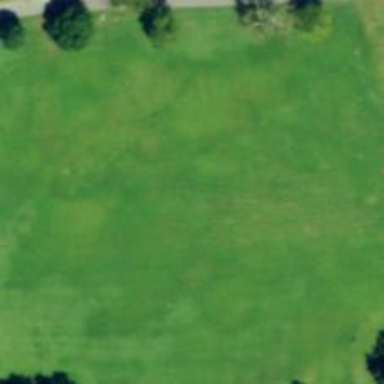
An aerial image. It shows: Park located in historic district.